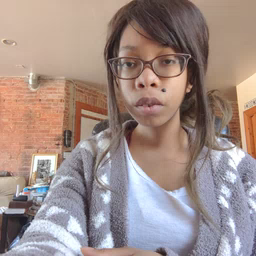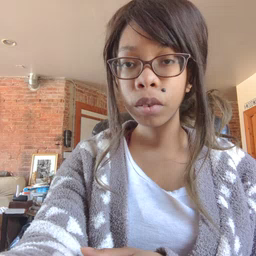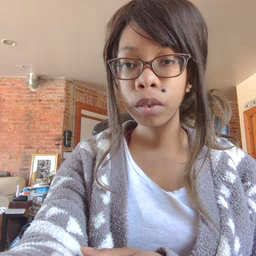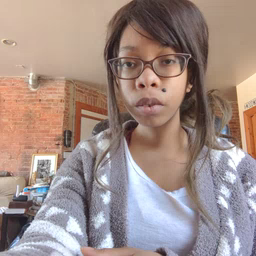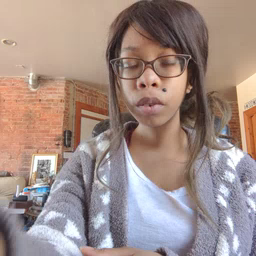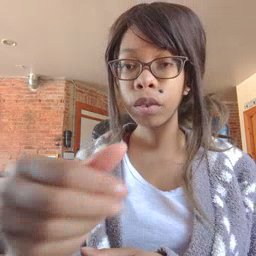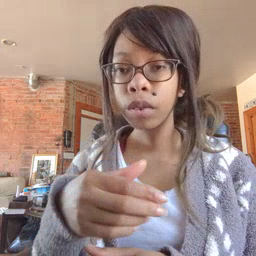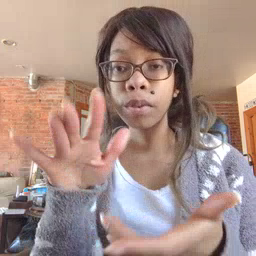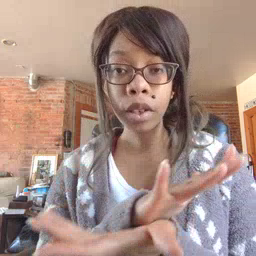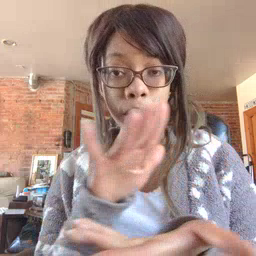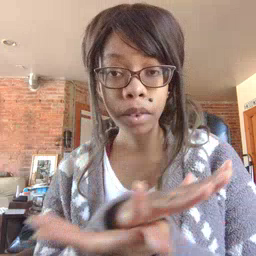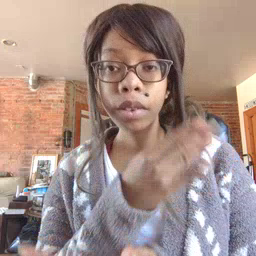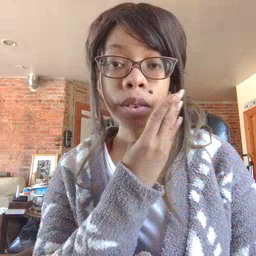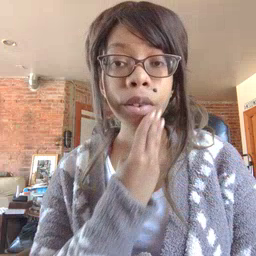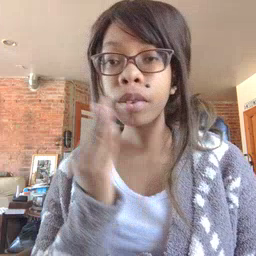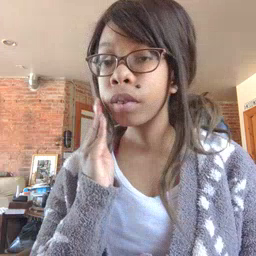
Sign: napkin